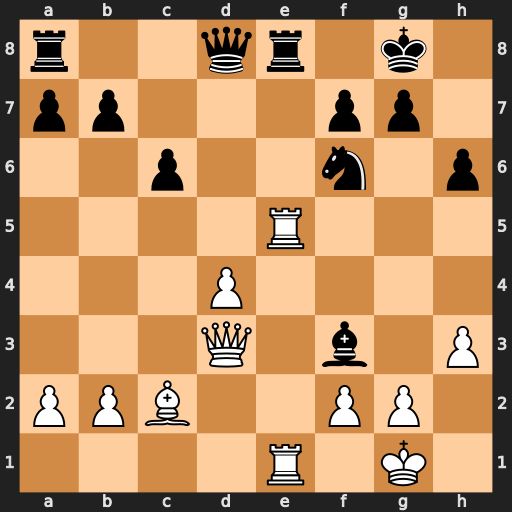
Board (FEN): r2qr1k1/pp3pp1/2p2n1p/4R3/3P4/3Q1b1P/PPB2PP1/4R1K1
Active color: w
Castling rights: -
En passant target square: -
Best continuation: Rxe8+ Qxe8 Rxe8+